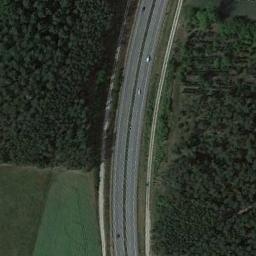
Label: freeway